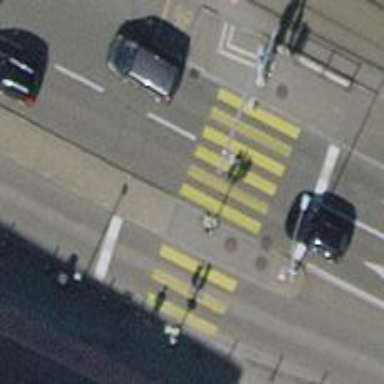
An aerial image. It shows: Road with traffic signals and crossing also equipped with traffic signals and island.